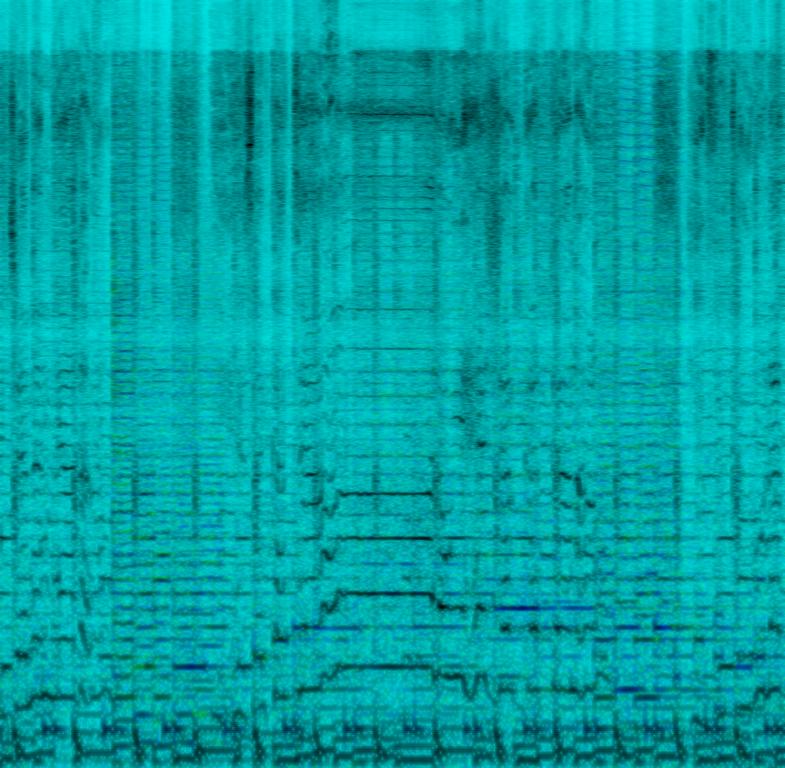
This song contains percussive digital drums. In the background you can hear a string instrument playing a melody along with a digital flute sound. A keyboard is playing digital strings and brass sounds setting accents and a countermelody. The female voice is singing in the same melody as the strings. A bass is also playing the melody but at the low register. This song may be playing in a dance video-clip.